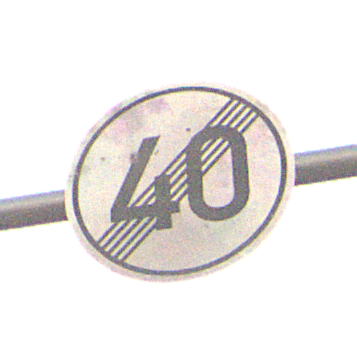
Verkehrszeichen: EndeGeschwindigkeit40
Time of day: Night
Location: Outdoor (Nature)
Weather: Clear
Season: NotSpecified
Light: Natural